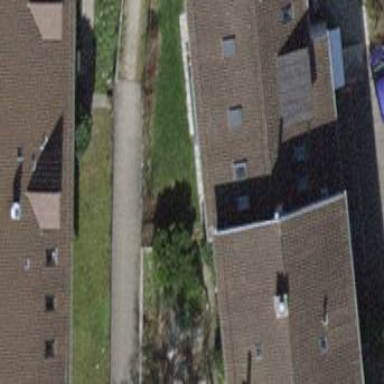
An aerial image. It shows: Gabled roof tile apartment building.